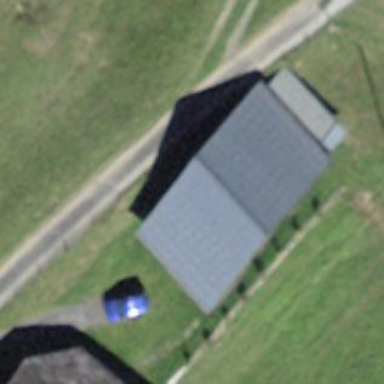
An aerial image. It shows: Barn.